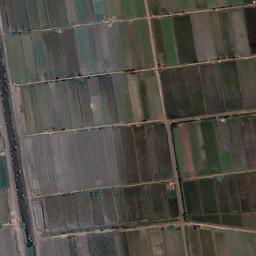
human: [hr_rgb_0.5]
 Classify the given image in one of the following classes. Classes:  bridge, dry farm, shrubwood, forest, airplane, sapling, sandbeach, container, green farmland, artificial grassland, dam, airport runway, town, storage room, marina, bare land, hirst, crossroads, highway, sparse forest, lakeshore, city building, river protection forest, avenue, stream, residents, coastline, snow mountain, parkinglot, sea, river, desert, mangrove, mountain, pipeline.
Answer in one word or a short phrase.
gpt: green farmland